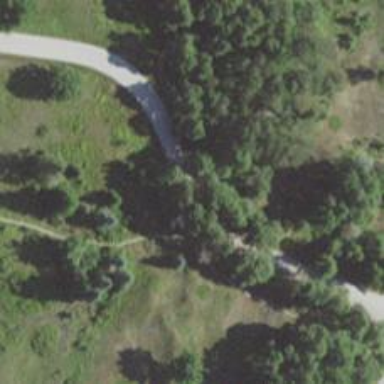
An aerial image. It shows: Driveway leading to service road.